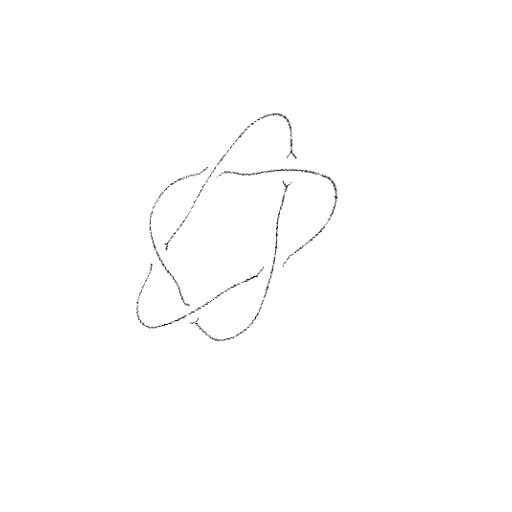
Crossing number: 5